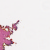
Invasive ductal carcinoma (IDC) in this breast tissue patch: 0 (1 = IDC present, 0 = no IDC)